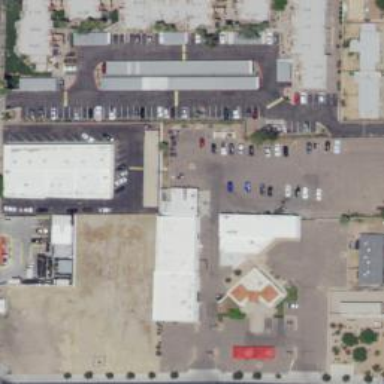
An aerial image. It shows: Commercial area.